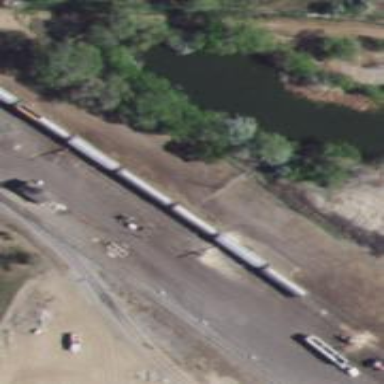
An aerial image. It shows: Railway siding with rails.